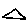
Label: triangle